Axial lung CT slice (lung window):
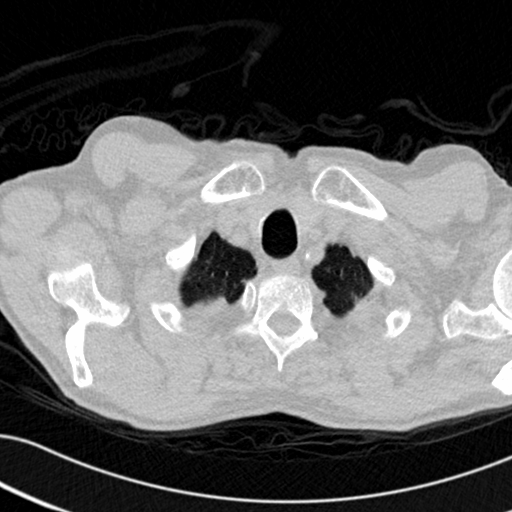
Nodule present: no